Interaction volume radius: 5 \u00c5
Interaction volume height: 10 \u00c5
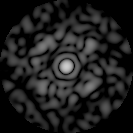
Disorder parameter: 0.8157